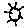
Label: sun